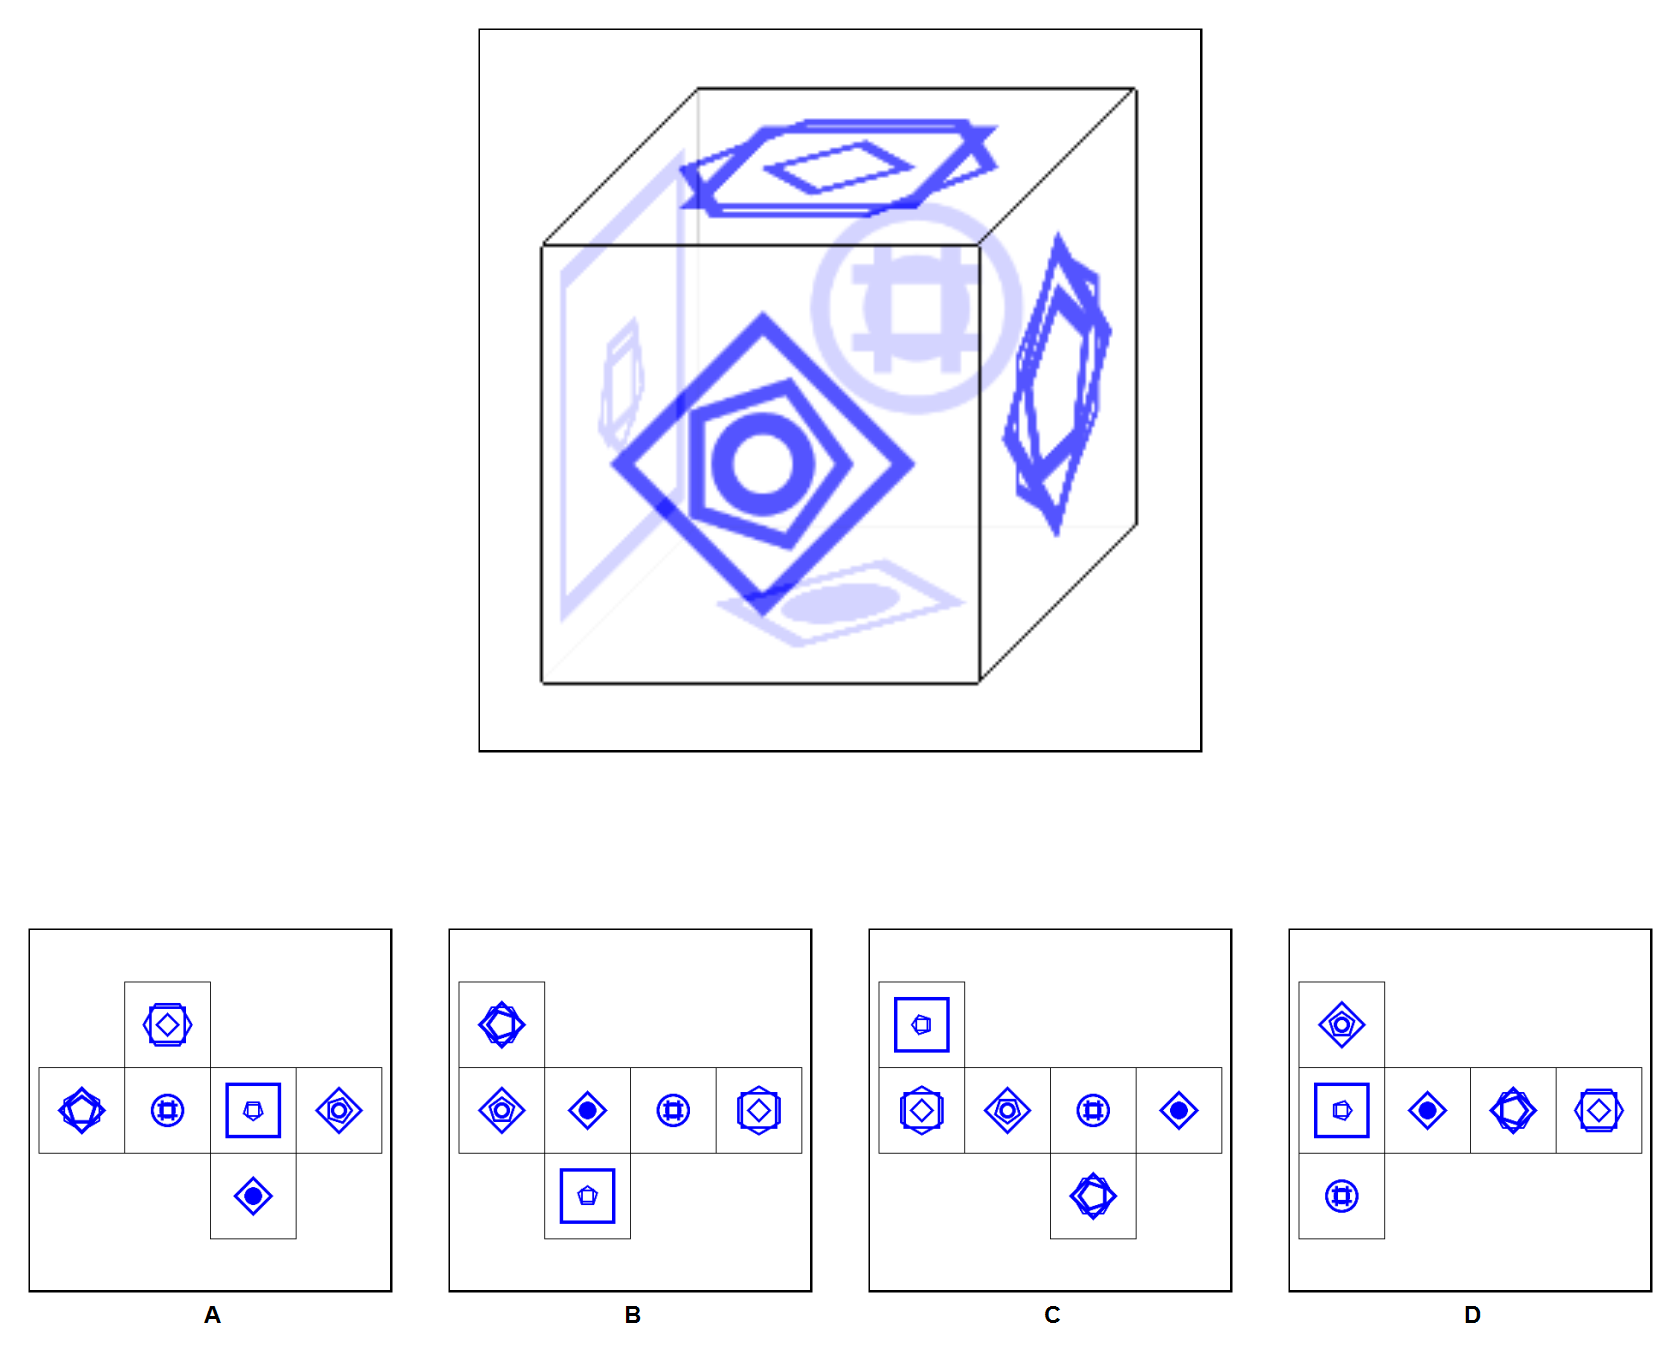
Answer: C